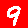
Digit: 9